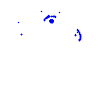
Particle: kaon